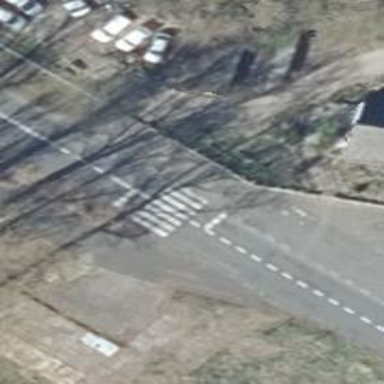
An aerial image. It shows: Marked crossing on the road.